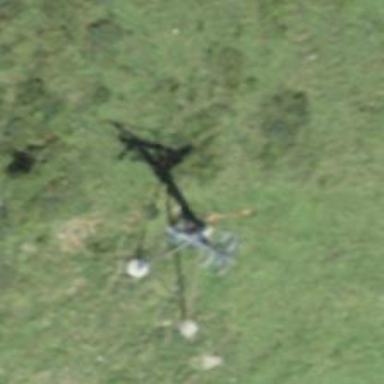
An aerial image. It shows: Chair lift captured from aerial perspective.